Question: i have follow the instructions.<URL>

my .bash_profile:
'''
export PATH=/usr/local/bin:$PATH
export PATH=$PATH:~/Development/adt-bundle-mac-x86_64-20140321/sdk/platform-tools
export PATH=${PATH}:~/Development/adt-bundle-mac-x86_64-20140321/sdk/platform-tools:~/Development/adt-bundle-mac-x86_64-20140321/sdk/tools
[[ -s "$HOME/.rvm/scripts/rvm" ]] && source "$HOME/.rvm/scripts/rvm" # Load RVM into a shell session *as a function*
eval "$(rbenv init -)"
'''
but still Error while i executing cordova platform add android or ionic platform android:
'''
Error: The command "android" failed. Make sure you have the latest Android SDK installed, and the "android" command (inside the tools/ folder) is added to your path.
'''
Any Solutions? thank you
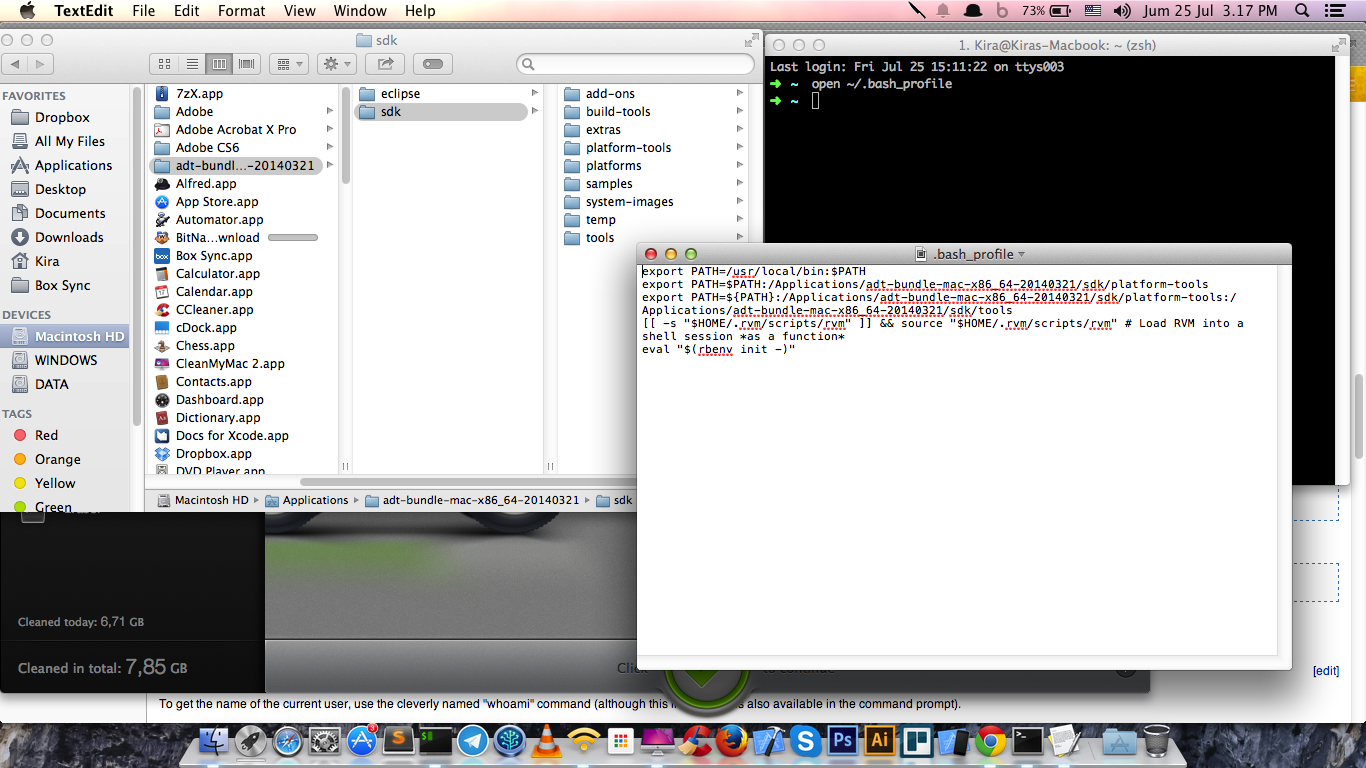
Answer: Try to run 'android' in command line. if the command is not found, it's mean that the path of android sdk that registered is still wrong